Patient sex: M
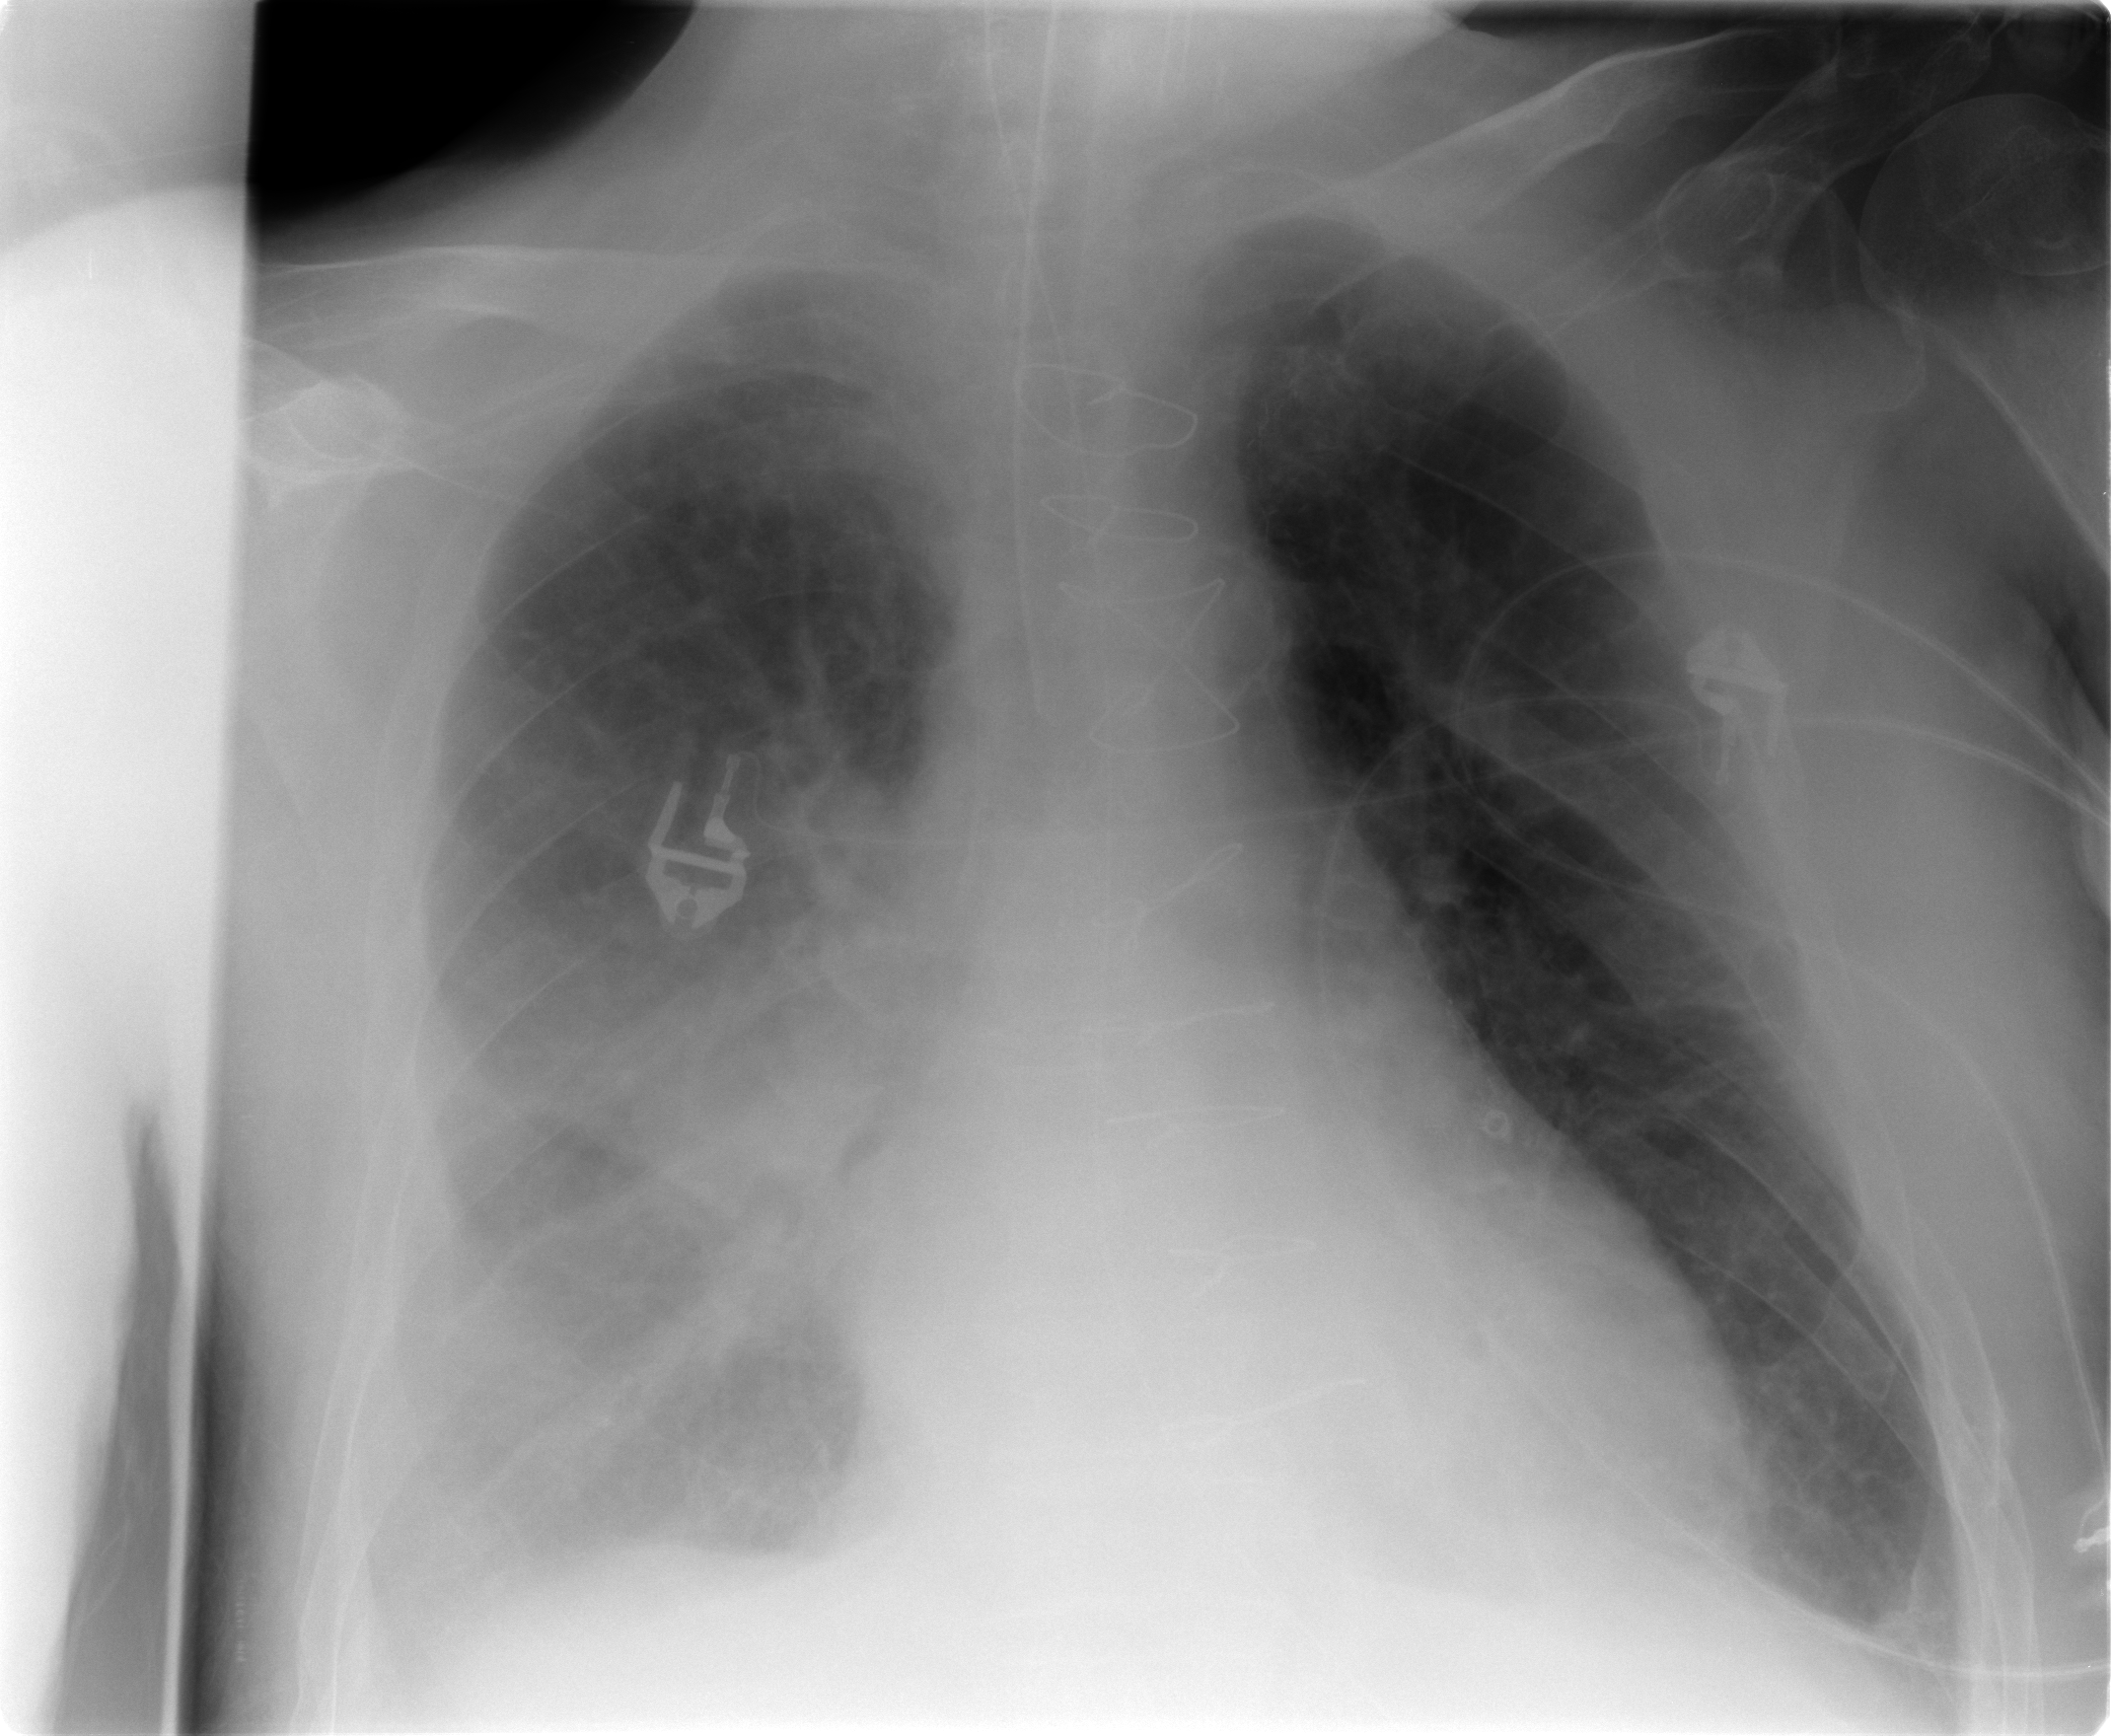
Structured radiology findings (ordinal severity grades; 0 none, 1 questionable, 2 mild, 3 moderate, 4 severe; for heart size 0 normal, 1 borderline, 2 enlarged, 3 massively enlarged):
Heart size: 0
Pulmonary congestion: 2
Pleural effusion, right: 2
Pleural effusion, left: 1
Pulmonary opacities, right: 2
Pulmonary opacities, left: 0
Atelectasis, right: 2
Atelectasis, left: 2